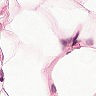
Metastatic tissue present: no